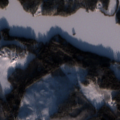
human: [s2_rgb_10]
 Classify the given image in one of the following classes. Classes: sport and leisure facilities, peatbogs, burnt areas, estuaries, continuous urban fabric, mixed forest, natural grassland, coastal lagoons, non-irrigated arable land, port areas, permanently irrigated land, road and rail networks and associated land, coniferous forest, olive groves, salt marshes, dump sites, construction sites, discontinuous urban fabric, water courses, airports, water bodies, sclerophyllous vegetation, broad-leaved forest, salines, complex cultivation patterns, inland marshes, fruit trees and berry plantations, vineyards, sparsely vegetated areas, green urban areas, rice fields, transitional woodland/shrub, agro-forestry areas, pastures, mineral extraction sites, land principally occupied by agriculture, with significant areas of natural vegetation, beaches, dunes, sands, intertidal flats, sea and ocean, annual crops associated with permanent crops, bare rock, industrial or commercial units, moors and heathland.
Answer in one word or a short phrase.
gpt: land principally occupied by agriculture, with significant areas of natural vegetation, coniferous forest, mixed forest, water bodies